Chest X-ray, AP view. Patient: 58 years old, sex M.
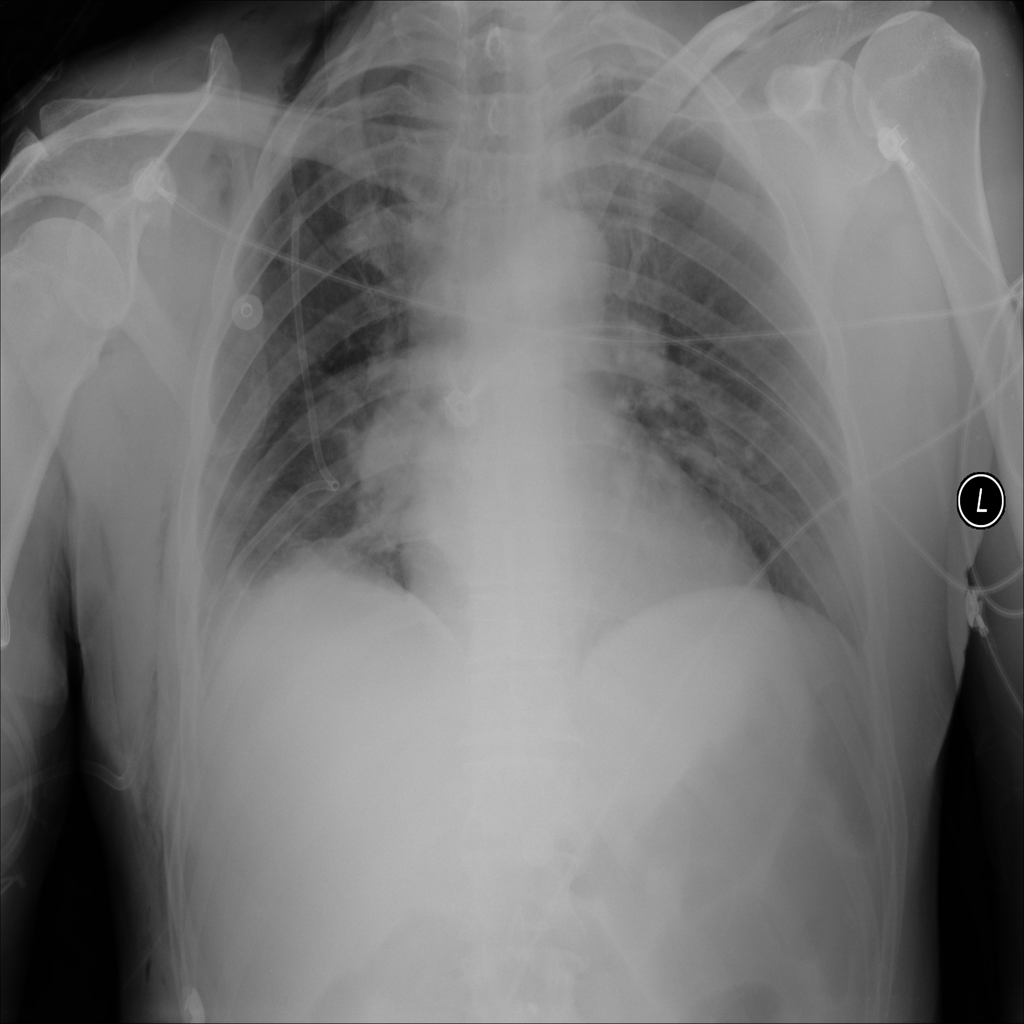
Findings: Emphysema